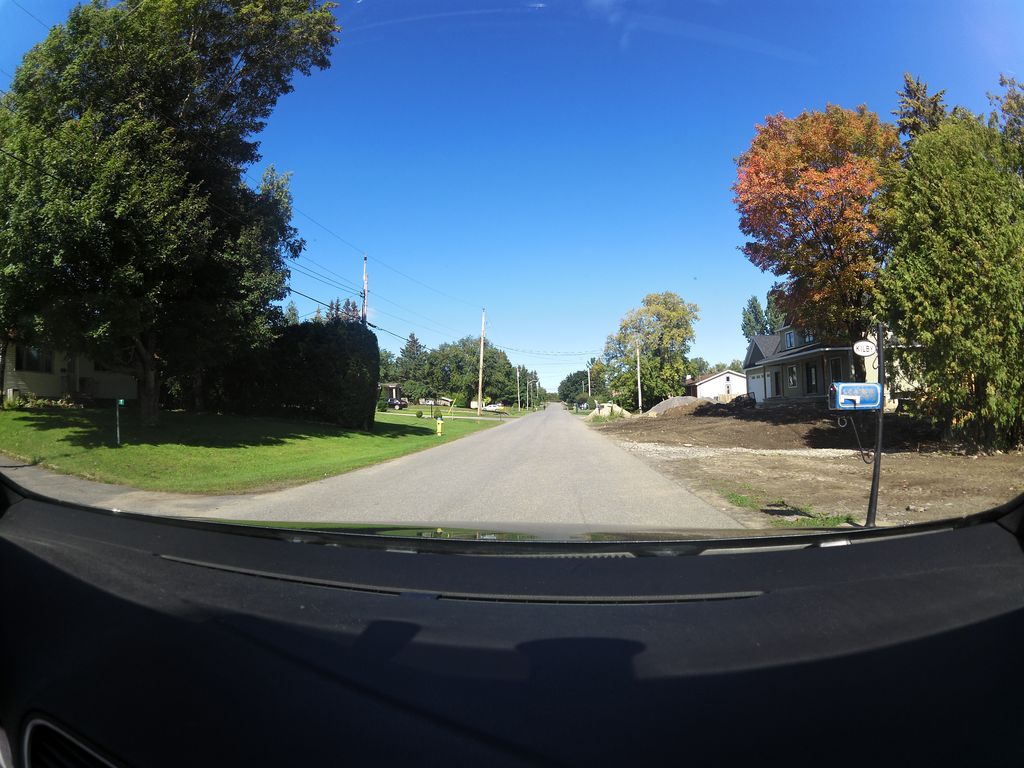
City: ottawa-gatineau